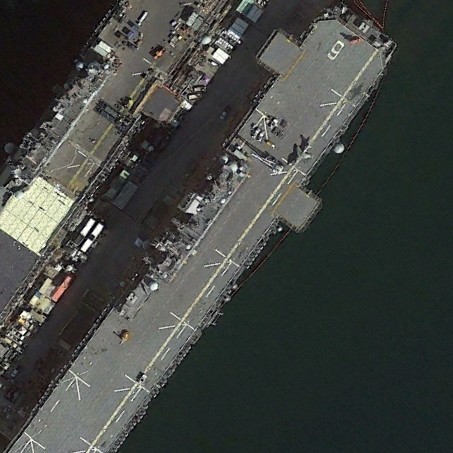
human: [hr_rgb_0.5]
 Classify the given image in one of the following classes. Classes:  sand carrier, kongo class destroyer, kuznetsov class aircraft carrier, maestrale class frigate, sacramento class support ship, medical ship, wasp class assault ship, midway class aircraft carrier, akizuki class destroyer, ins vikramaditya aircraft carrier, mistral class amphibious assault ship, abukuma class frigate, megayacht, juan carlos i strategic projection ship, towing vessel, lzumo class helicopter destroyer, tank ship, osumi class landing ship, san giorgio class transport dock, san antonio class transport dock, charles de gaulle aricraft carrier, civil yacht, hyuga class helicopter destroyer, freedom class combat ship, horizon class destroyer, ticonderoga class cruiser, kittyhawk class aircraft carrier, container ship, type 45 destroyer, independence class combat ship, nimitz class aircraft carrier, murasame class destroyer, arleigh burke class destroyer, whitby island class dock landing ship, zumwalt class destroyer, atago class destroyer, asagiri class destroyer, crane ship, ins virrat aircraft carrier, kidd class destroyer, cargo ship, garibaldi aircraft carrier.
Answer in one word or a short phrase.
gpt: Wasp class assault ship